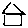
Label: house